九年级 · 画法几何学
(本题9分)(2022-浙江$cdot$养正学校九年级阶段练习)如图,在$triangleABC$中,$D,E$分别是$AB,AC$上的点,$triangleADEsimtriangleACB,triangleABC$的角平分线$AF$交$DE$于点$G$,交$BC$于点$F$.(1)求证:$triangleADGsimtriangleACF$;(2)若$AE:AB=2:3$,求$frac{AG}{FG}$的值.
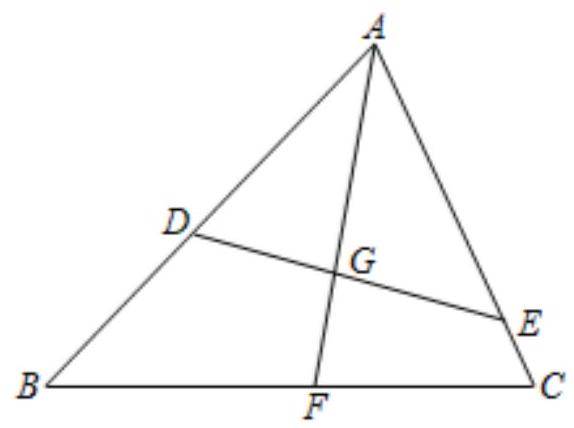
答案: (1)见解析(2)2
解析: 【分析】(1)根据$triangleADEbacksimtriangleACB$,得$angleADE=angleACB,AF$为$angleBAC$的角平分线,得$angleDAG=angleFAC$,可得$triangleADGbacksimtriangleACF;$(2)根据$triangleADEbacksimtriangleACB$,得$frac{AE}{AB}=frac{AD}{AC}$,在$triangleADGbacksimtriangleACF$时,$AG:AF=AD$：$AC=2:3$,根据比例性质可得$frac{AG}{FG}=frac{2}{1}$.(1)解:$becausetriangleADEsimtriangleACB$,$thereforeangleADE=angleACB$,又$becauseAF$为$angleBAC$的角平分线,$thereforeangleDAG=angleFAC$,$therefore$在$triangleADG$与$triangleACF$中,$thereforetriangleADGsimtriangleACF;$(2)$becausetriangleADEsimtriangleACB$,$thereforefrac{AE}{AB}=frac{AD}{AC}=frac{2}{3}$,在$triangleADGsimtriangleACF$时，$AG:AF=AD:AC=2:3$,设$AG$为$2x$,则$AF=3x$，即$GF=x，$$thereforefrac{AG}{FG}=frac{2}{1}$.【点睛】本题考查相似三角形的判定与性质.解本题关键掌握相似三角形的判定和性质.